Interaction volume radius: 5 \u00c5
Interaction volume height: 10 \u00c5
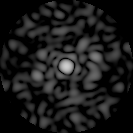
Disorder parameter: 0.844